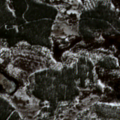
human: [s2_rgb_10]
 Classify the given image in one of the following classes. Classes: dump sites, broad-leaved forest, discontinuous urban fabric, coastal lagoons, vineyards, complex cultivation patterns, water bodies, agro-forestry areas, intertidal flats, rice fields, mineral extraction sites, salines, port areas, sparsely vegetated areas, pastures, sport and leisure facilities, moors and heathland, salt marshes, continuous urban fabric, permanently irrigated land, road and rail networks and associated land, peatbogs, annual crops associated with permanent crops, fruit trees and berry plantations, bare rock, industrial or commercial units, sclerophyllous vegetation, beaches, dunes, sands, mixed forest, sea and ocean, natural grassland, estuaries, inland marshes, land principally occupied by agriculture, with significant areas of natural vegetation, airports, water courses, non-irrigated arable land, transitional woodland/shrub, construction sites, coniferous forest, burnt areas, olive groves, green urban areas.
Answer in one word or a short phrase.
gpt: coniferous forest, transitional woodland/shrub, peatbogs